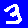
Digit: 3